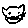
Label: cat